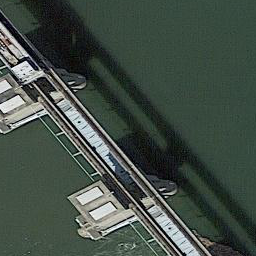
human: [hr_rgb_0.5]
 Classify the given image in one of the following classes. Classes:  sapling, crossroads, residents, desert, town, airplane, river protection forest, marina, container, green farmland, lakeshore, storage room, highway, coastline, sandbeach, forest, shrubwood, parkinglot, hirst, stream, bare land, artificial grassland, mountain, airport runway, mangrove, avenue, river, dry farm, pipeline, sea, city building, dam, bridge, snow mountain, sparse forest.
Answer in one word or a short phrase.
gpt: dam